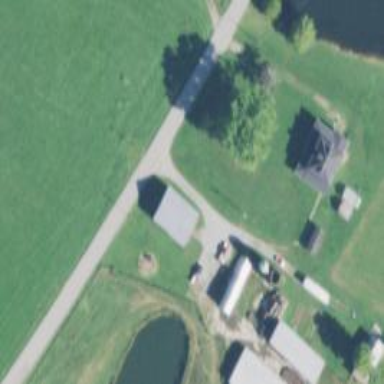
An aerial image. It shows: Farmyard area.